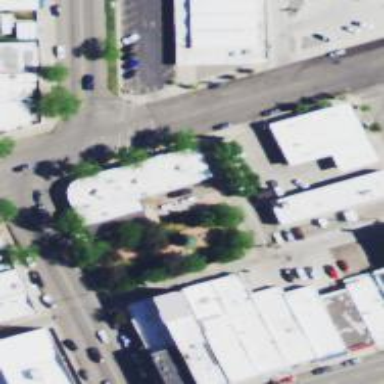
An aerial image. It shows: Healthcare clinic.